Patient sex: M
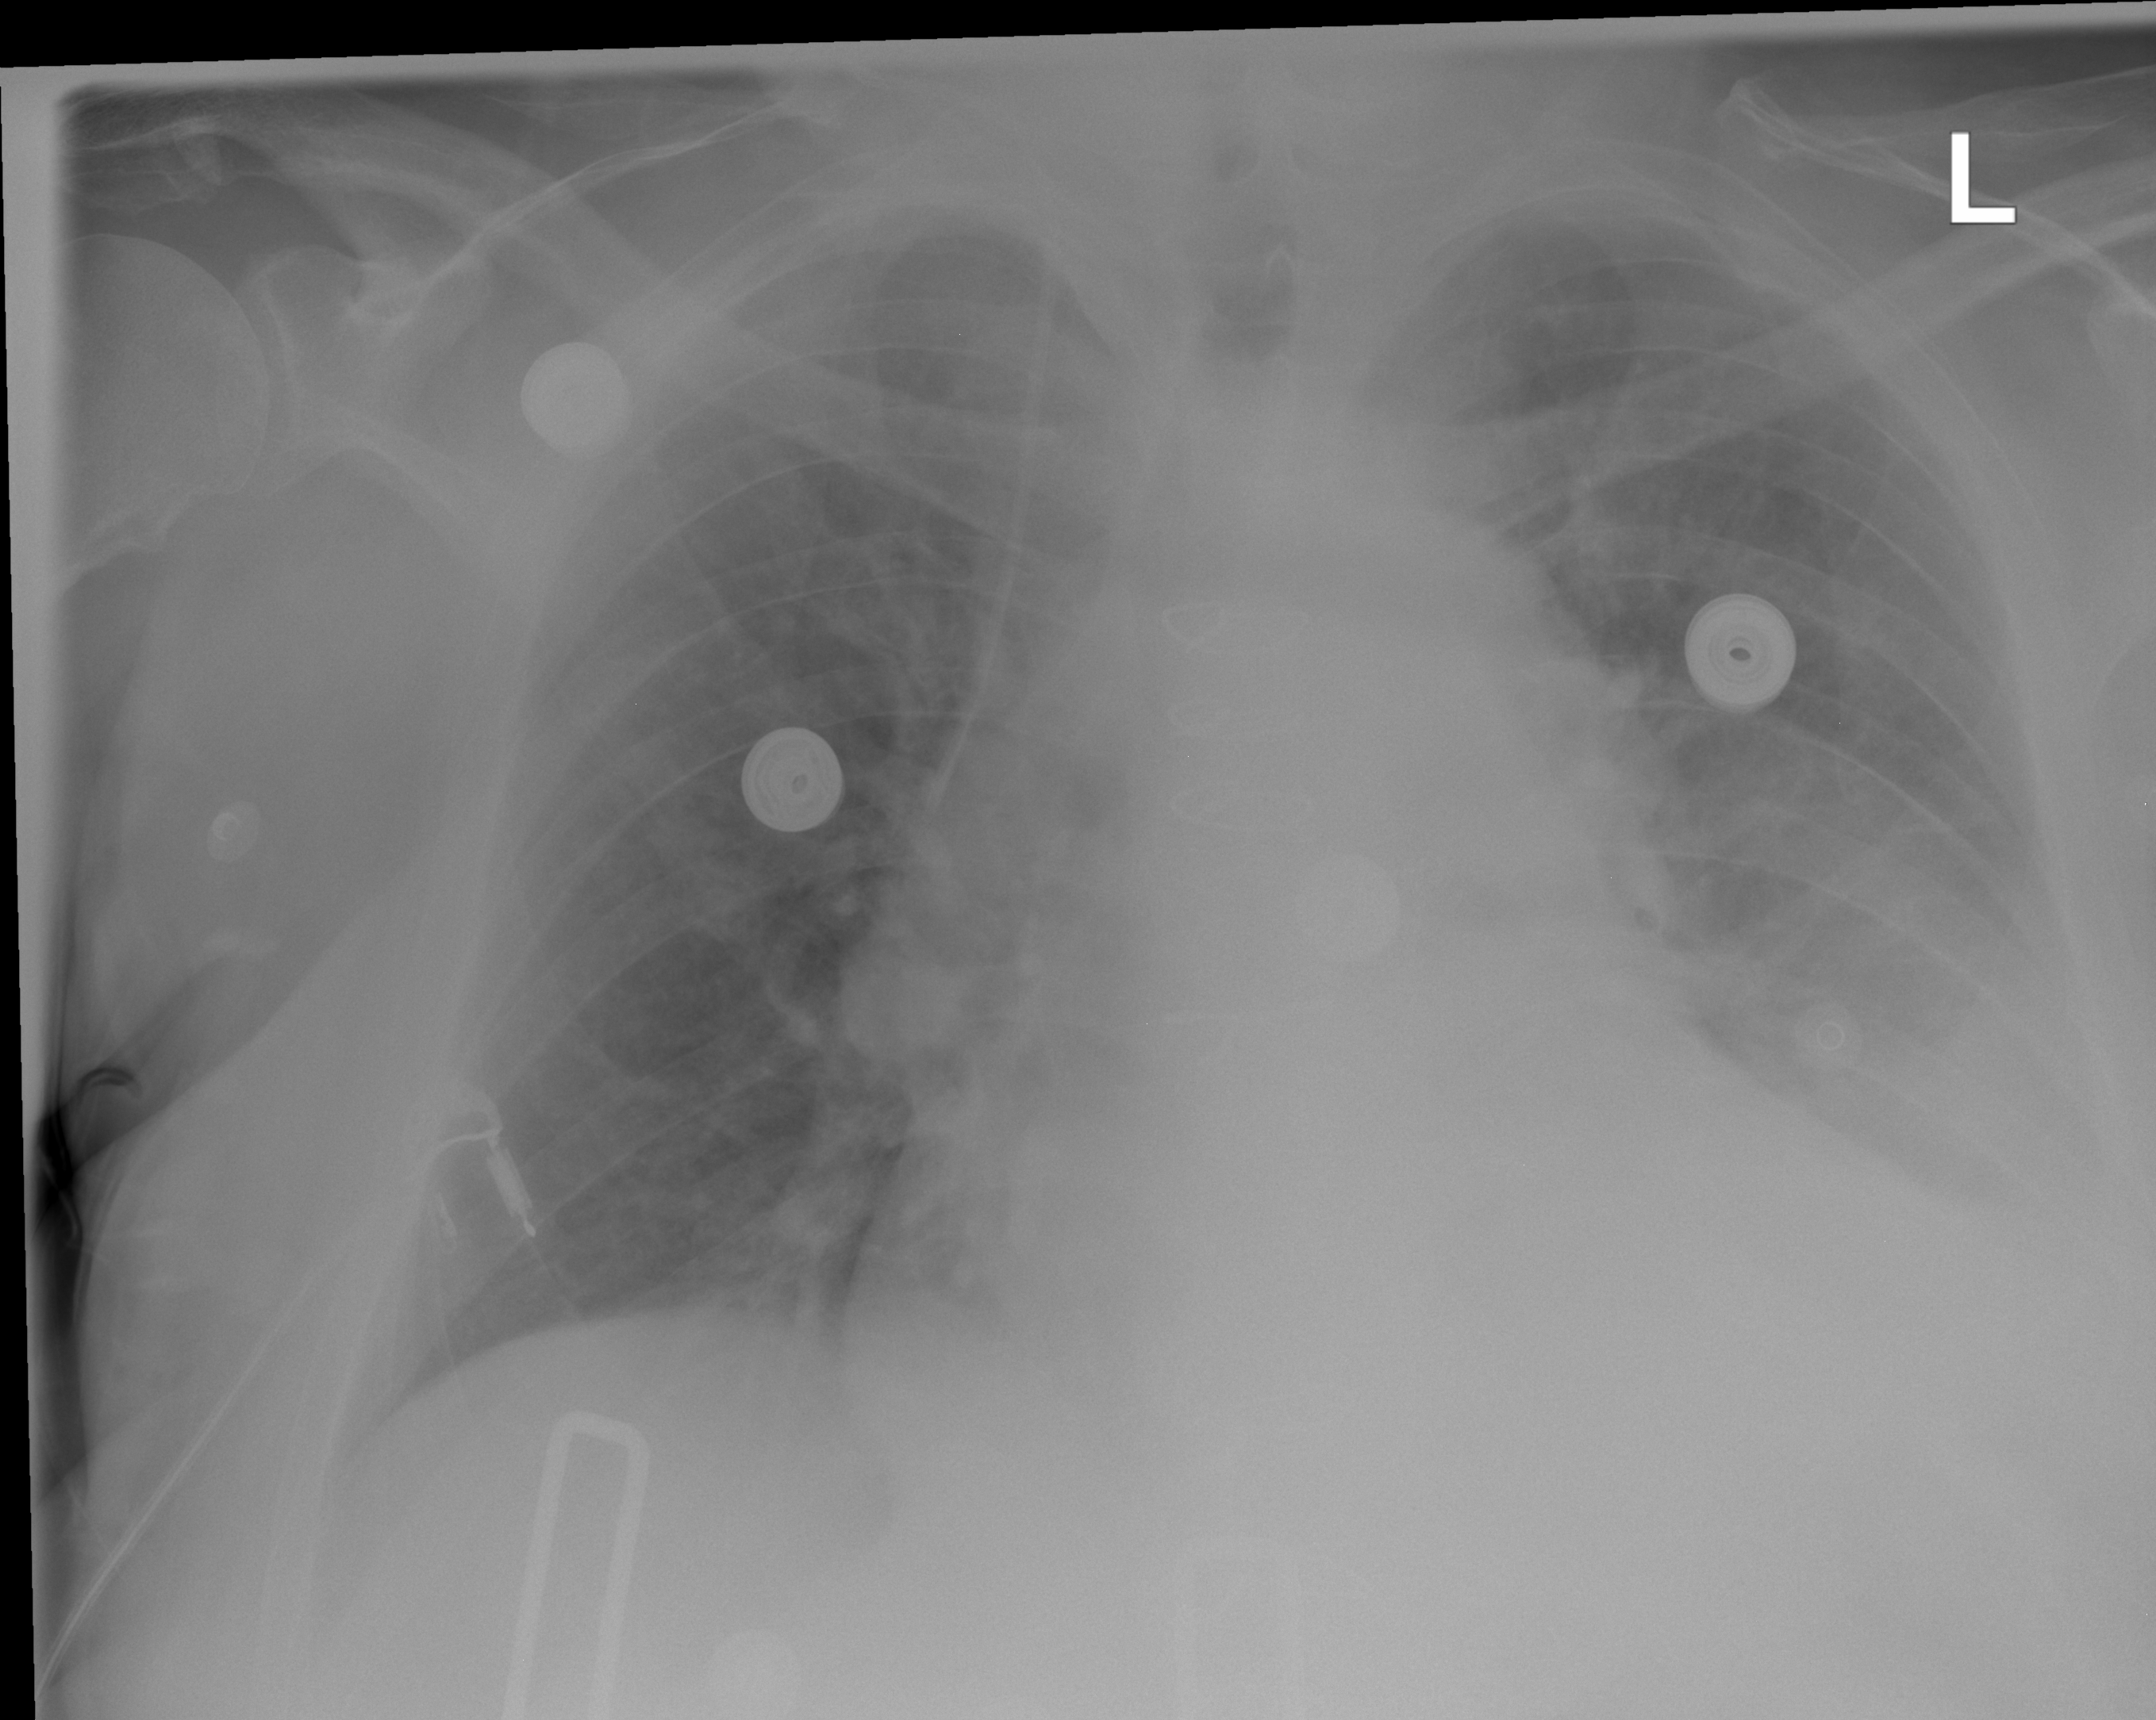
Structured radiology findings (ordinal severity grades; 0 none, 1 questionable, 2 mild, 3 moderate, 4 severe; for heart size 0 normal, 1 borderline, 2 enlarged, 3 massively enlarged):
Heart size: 2
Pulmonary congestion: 1
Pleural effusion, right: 0
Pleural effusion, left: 2
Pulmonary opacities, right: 0
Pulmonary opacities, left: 0
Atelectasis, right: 0
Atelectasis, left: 2